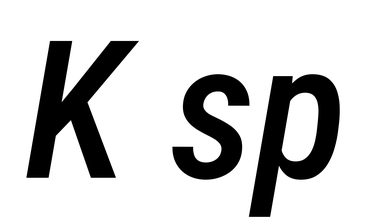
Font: Roboto-Italic_Condensed_Medium_Italic